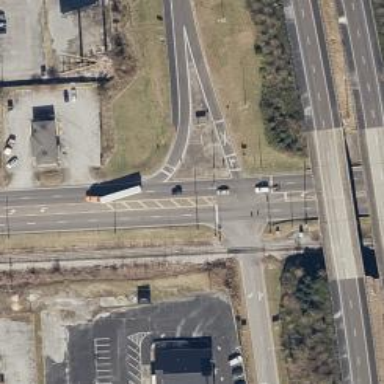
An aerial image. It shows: Asphalt trunk link road.